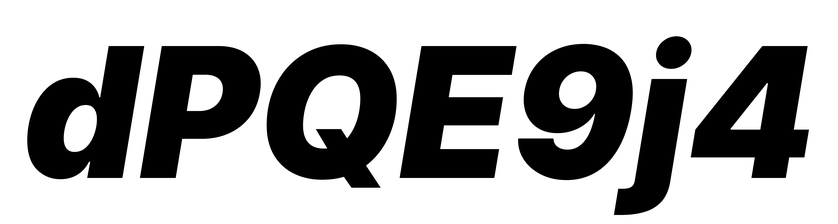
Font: Inter-Italic_Black_Italic